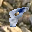
Label: 8